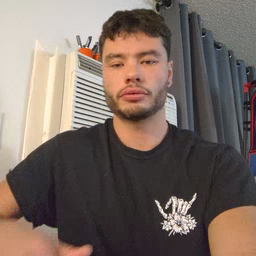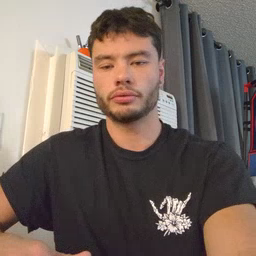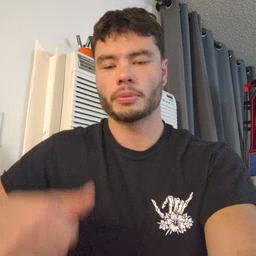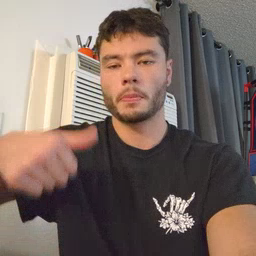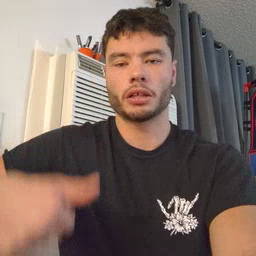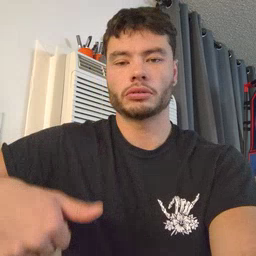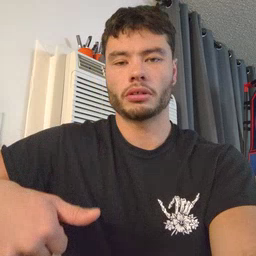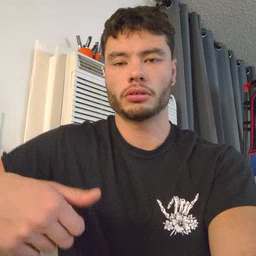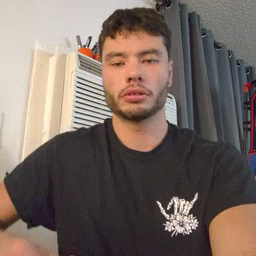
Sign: puzzle